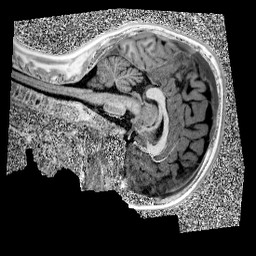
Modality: UNIT1
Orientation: sagittal
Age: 10
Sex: male
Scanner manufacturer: siemens
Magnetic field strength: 3 T
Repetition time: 4 s
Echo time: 0.00299 s